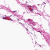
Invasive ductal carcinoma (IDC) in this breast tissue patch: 0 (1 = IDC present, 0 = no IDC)